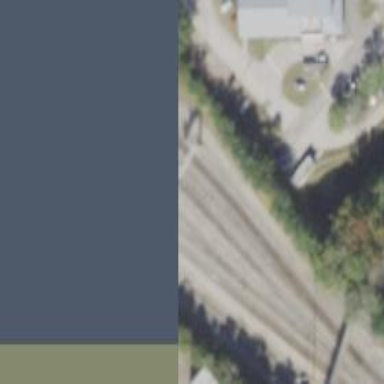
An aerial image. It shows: Railway track.